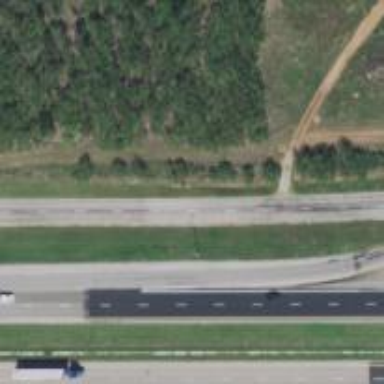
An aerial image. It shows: Tertiary road with asphalt surface and frontage road.